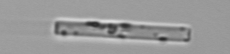
Label: Leptocylindrus